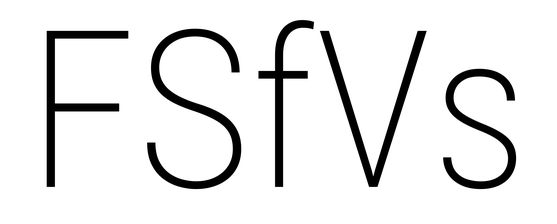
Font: Roboto_Condensed_ExtraLight